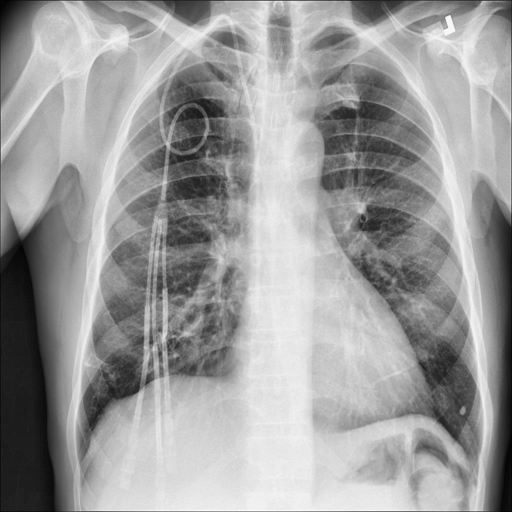
Finding: NORMAL